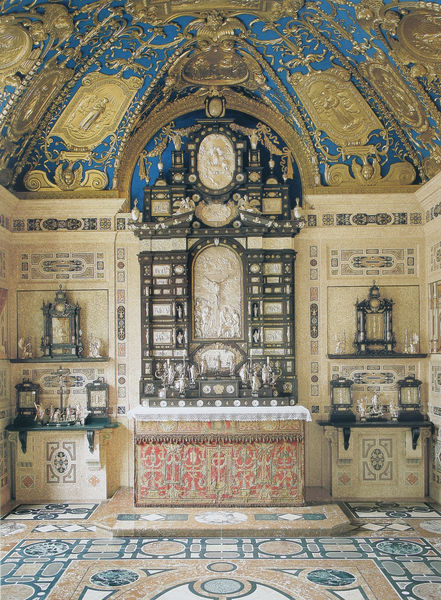
Titel: Die reiche Kapelle
Künstler: Hans Krumper
Standort: München
Institution: Residenz
Schlagwörter: blau, dunkel, gemälde, schatten, weiß, ocker, braun, bunt, hell, holz, laterne, licht, marmor, raum, schmuck, schwarz, tisch, zeichnung, dach, rot, tuch, beige, muster, ornament, wand, architektur, barock, samt, silber, stein, bild, innenraum, kirche, boden, fransen, gold, interieur, decke, innen, renaissance, oval, engel, relief, farbig, bogen, geschäft, figuren, kuppel, jugendstil, kartusche, symmetrie, dekor, ornamente, verzierung, kerze, kerzen, stuck, innenansicht, stufe, foto, fotografie, wände, fussboden, nische, gewölbe, theke, alter, medaillon, kreuz, moschee, münchen, fliesen, kreise, mosaik, altar, photo, fries, kirchenschiff, kircheninneres, christus, jesus, kreuzigung, residenz, manierismus, apsis, chor, kapelle, fresko, kabinett, fließen, gefäße, fotographie, art deco, reliquie, aufnahme, verzierungen, altarbild, elfenbein, groteske, feston, nischen, ädikula, festons, stele, kircheninnenraum, absiss, tabernakel, mensa, predella, sauer, pokale, mist, grotesken, inkrustation, altartisch, kartuschen, byzantinisch, ich, apotheke, orthodox, marmorfussboden, altartuch, bin, intarsienboden, lapislazuli, reliev, stuckierun, stuckierung, stukatur, tgold, votiv kapelle, kreuzigunbg, relixue